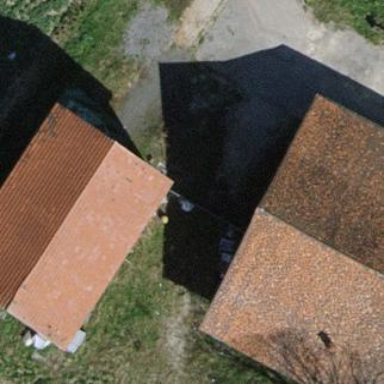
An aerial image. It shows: Hangar building.